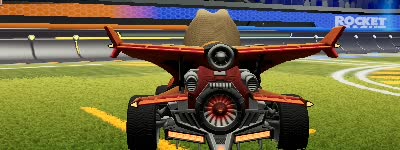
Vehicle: aftershock